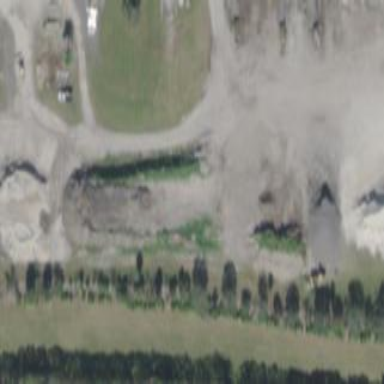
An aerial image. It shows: Brownfield site.